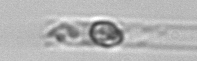
Label: Dactyliosolen_blavyanus